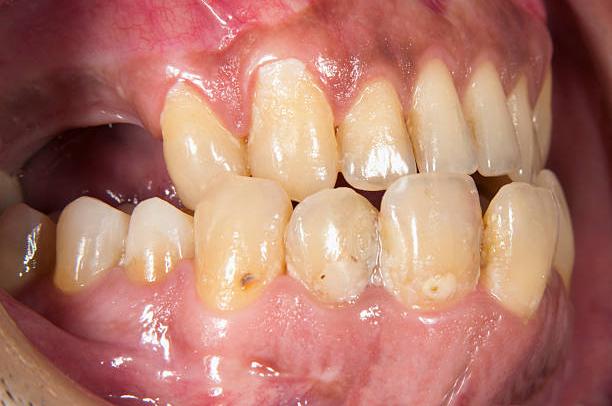
Condition: Gingivitis